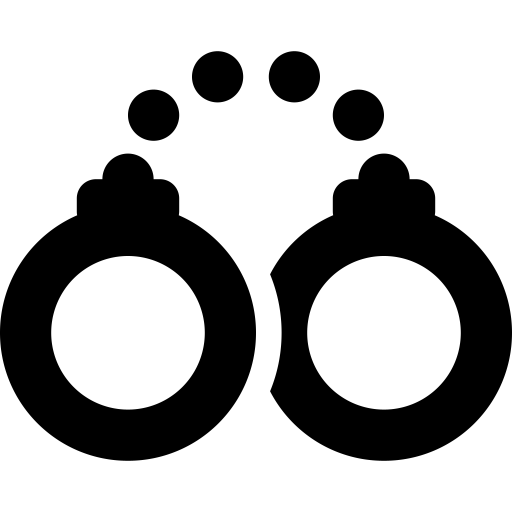
Tags: icon, FontAwesome, fa-icon, solid, handcuffs